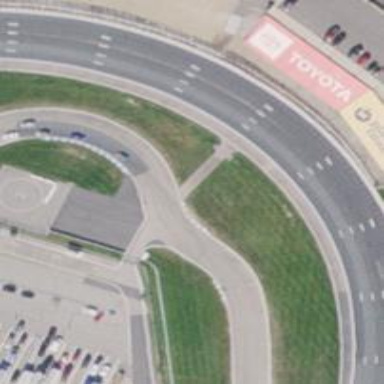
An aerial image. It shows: Motor sport raceway with asphalt surface.